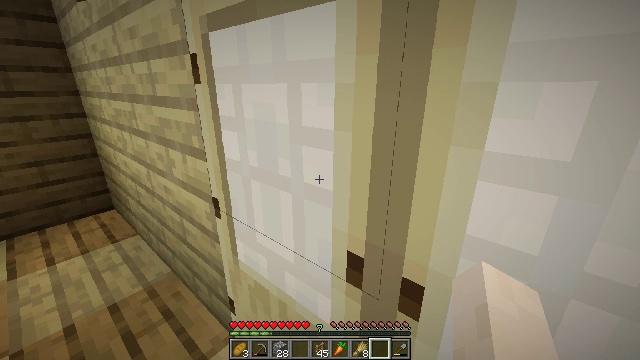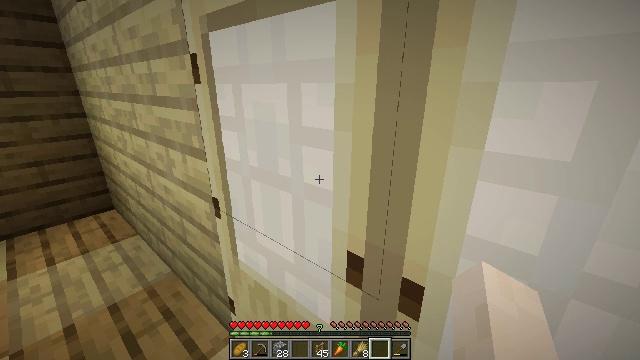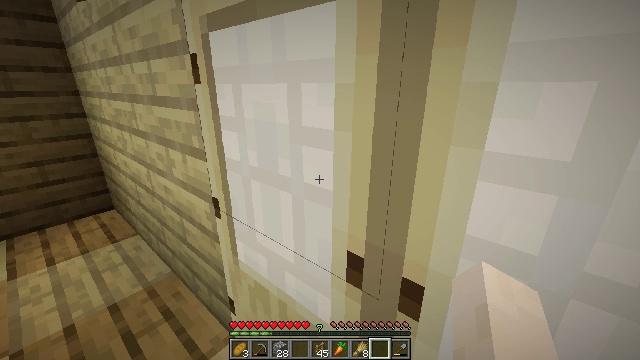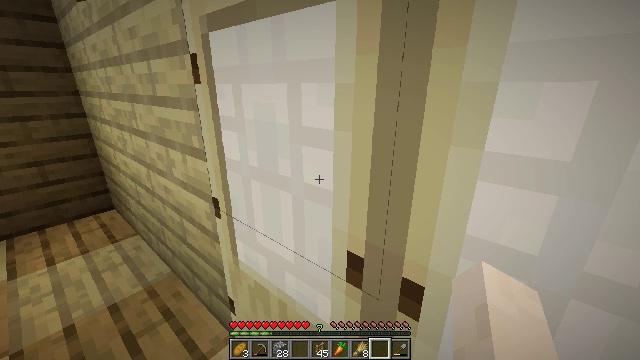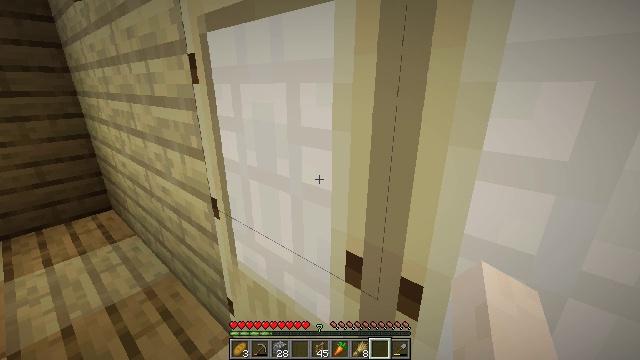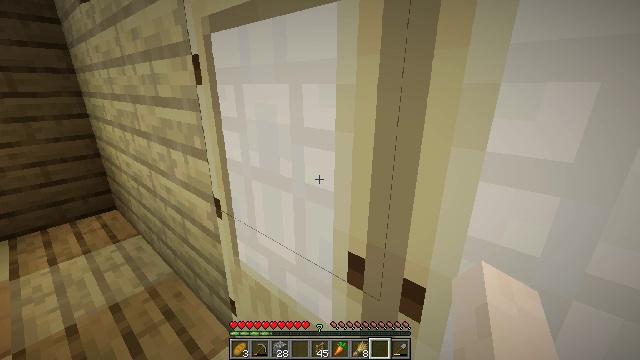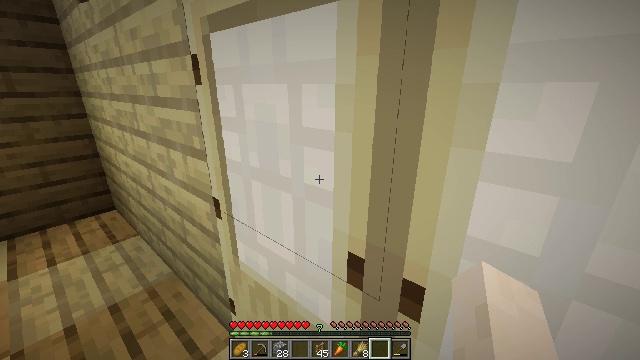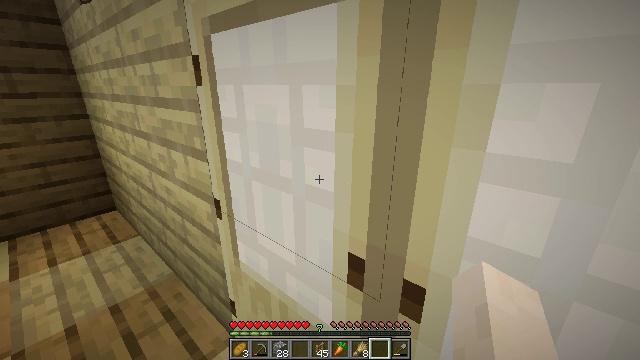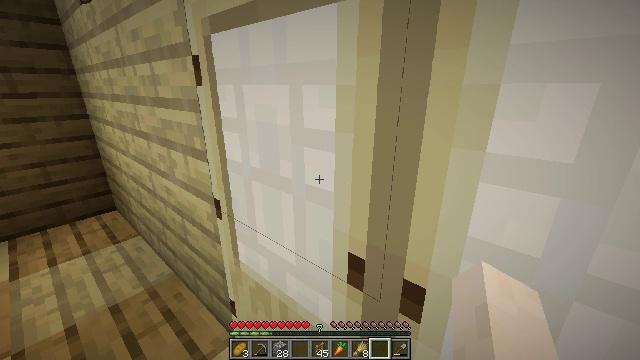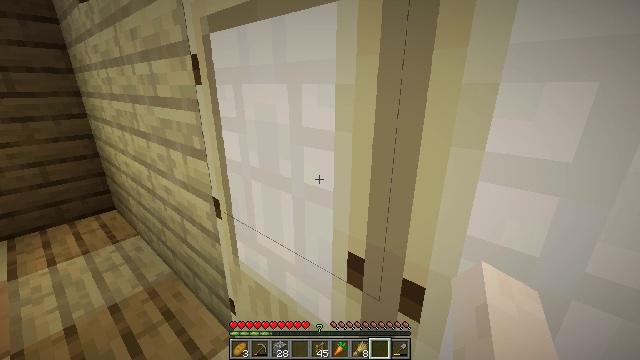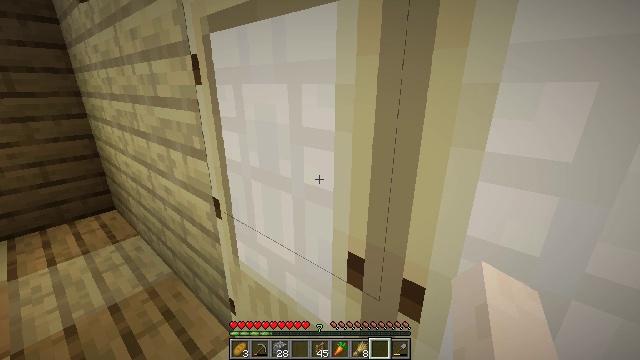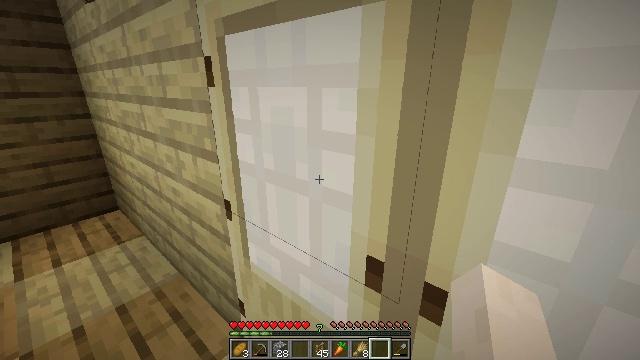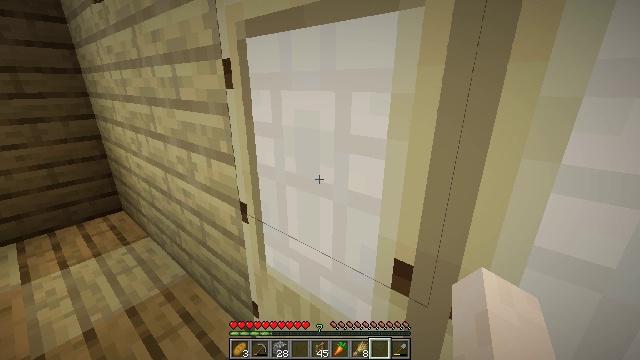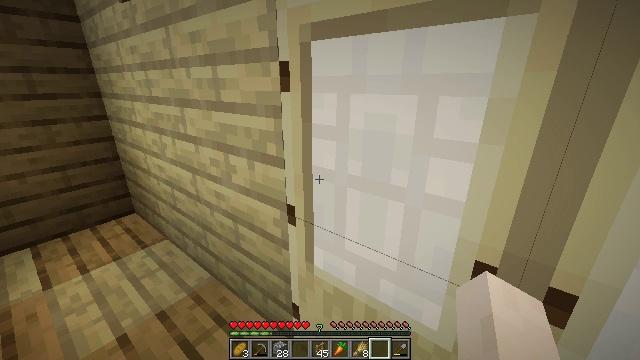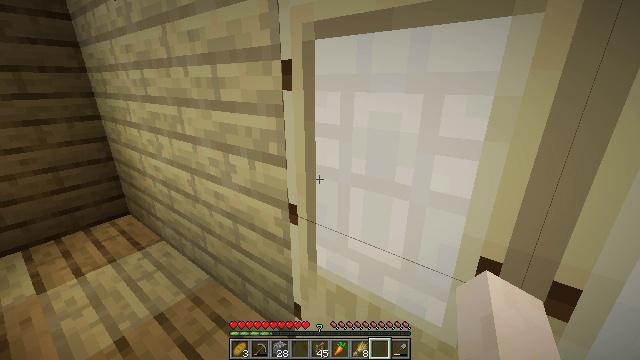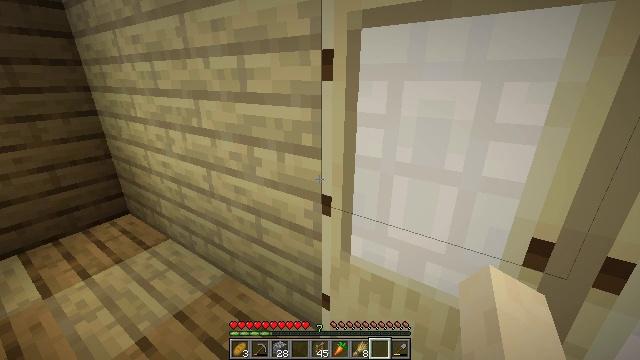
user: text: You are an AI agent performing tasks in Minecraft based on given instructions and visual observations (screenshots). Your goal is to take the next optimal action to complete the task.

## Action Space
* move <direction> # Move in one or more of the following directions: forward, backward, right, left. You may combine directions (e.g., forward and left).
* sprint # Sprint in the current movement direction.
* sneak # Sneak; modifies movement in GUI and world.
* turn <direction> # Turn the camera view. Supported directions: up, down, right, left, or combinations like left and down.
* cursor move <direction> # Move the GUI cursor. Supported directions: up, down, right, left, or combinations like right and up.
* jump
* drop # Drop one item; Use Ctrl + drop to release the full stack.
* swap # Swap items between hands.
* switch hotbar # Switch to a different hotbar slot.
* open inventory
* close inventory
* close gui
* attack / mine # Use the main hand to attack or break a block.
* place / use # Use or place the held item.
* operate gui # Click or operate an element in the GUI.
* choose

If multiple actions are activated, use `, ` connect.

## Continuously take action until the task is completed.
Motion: motion action
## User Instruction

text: Mine the birch planks.
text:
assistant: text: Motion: no_op
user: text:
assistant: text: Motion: no_op
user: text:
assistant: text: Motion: no_op
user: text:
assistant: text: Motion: no_op
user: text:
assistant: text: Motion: no_op
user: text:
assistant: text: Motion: no_op
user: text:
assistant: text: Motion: no_op
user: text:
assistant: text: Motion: no_op
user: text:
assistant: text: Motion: no_op
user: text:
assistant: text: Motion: no_op
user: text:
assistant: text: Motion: move left
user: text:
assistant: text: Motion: move left
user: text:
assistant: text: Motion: move left, turn right
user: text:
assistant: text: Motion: move left, turn right
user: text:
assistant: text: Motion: move left, turn right and down
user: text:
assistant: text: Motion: move left
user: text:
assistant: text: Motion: move left
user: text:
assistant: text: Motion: move left
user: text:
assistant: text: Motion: move left, turn right
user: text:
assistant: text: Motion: move left, turn right
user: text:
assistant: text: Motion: move left, turn right
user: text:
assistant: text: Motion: move left, turn right
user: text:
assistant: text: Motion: no_op
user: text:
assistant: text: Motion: no_op
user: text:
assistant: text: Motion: no_op
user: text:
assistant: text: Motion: no_op
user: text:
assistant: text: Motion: no_op
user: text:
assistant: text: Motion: no_op
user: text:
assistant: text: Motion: no_op
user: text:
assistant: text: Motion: no_op